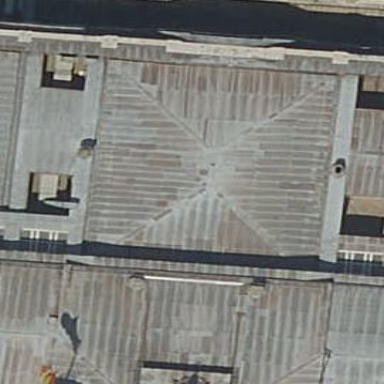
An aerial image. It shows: Building with hipped roof made of metal.